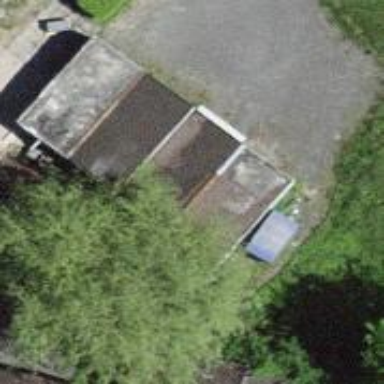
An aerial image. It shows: Garage.